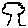
Label: tree